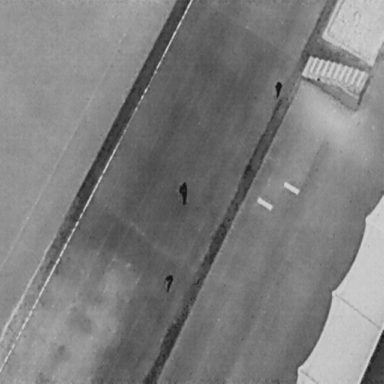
There are three People in the infrared image.